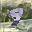
Label: 9